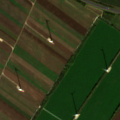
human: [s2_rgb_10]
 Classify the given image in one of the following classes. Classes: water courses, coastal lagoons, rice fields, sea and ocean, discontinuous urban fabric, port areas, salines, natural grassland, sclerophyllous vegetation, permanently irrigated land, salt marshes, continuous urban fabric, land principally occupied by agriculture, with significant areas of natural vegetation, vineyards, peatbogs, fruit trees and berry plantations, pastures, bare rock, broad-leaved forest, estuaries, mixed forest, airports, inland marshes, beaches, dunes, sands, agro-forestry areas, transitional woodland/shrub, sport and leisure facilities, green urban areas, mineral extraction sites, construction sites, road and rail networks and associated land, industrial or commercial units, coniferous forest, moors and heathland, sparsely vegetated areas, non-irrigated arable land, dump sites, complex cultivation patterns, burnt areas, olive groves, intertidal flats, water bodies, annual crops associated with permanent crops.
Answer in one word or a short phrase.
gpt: non-irrigated arable land